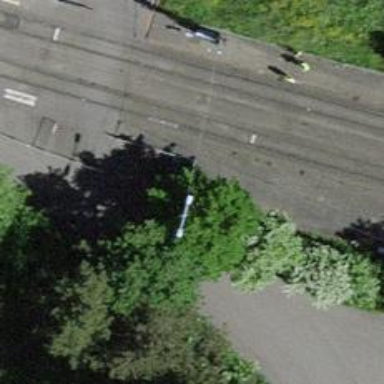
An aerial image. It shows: Asphalt road designated for service vehicles.